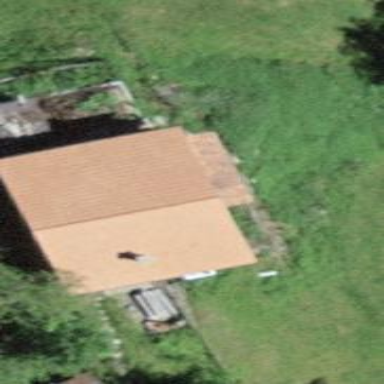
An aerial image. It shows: Barn.